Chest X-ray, AP view. Patient: 33 years old, sex F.
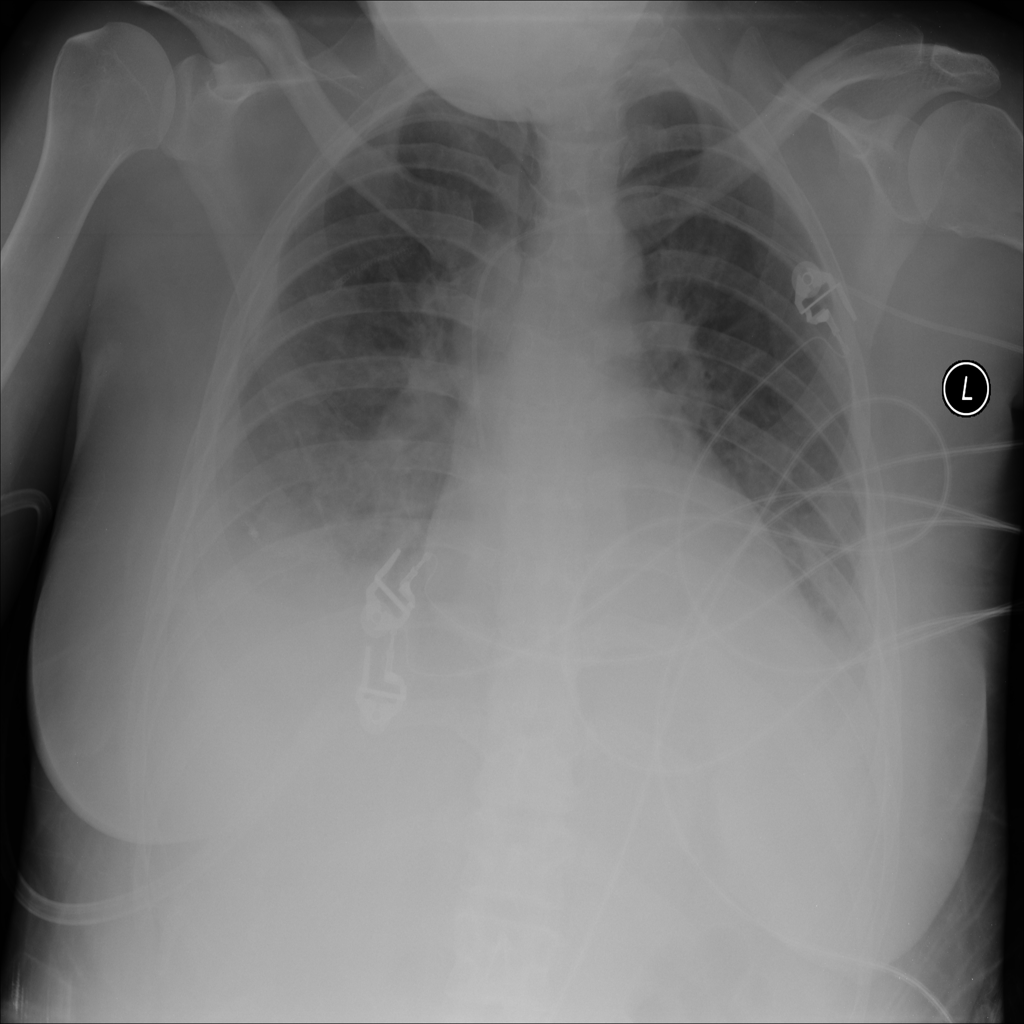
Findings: Consolidation